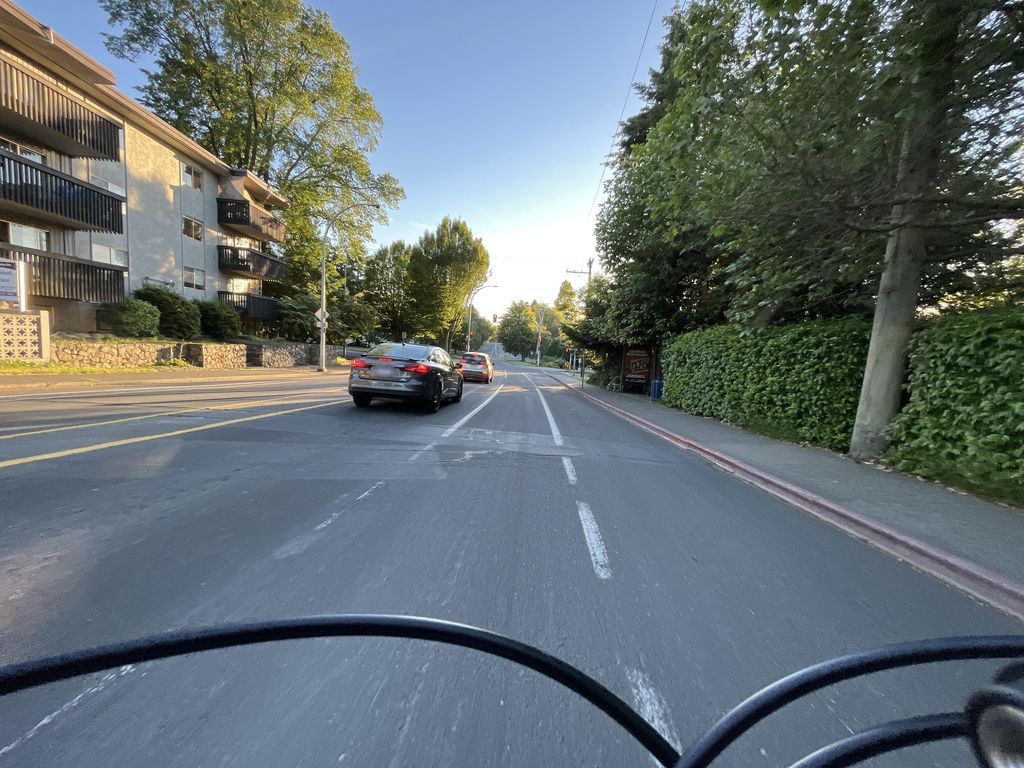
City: victoria